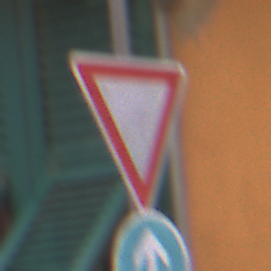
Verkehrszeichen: VorfahrtGewaehren
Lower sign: VorgeschriebeneFahrtrichtungGeradeaus
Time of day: Midday
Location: Outdoor (Urban)
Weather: Overcast
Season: NotSpecified
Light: Natural